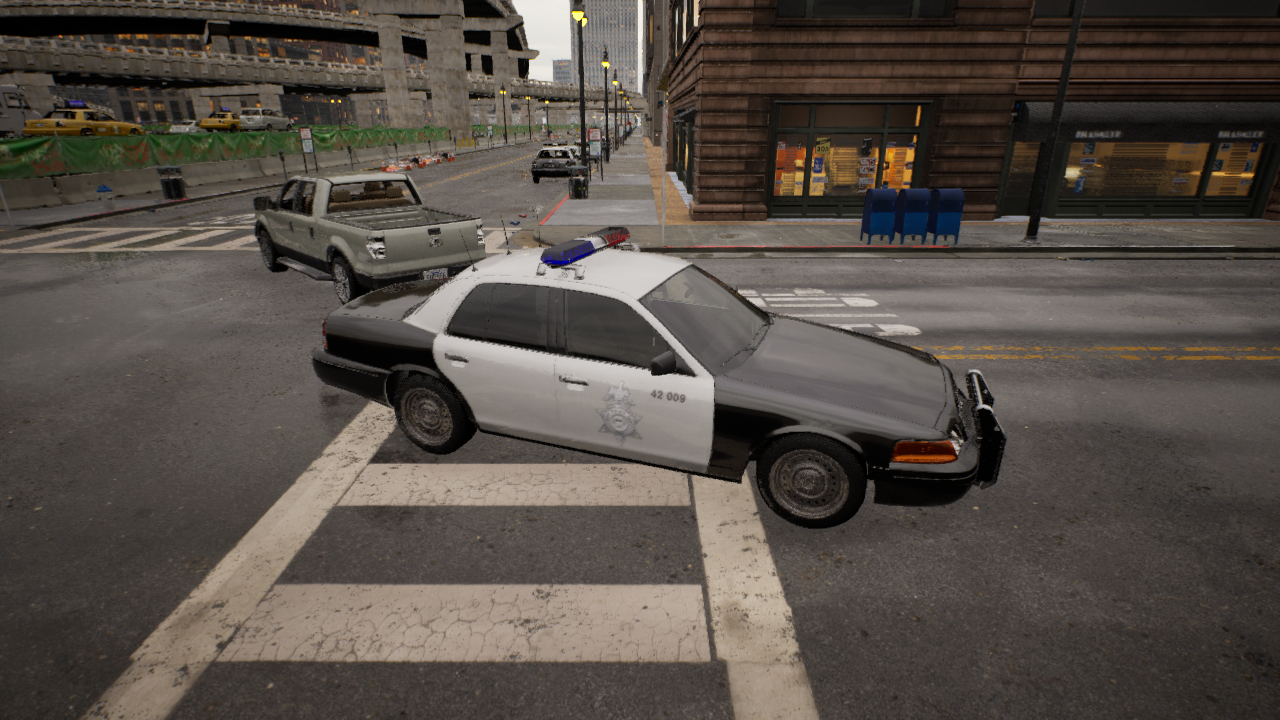
Venue: intersection
Lighting: golden hour
Vehicle rig: sedan